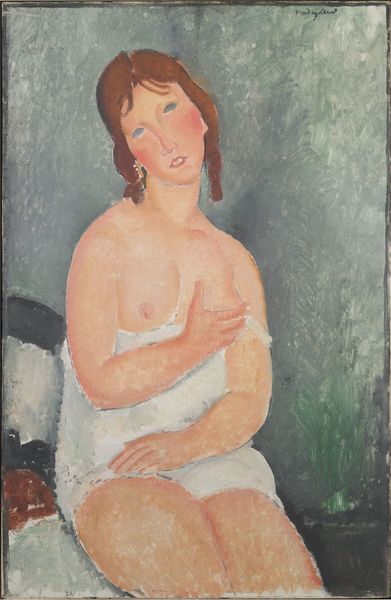
Titel: Junge Frau in Hemd
Künstler: Amedeo Modigliani
Standort: Wien
Institution: Albertina, Wien
Schlagwörter: akt, blau, gemälde, hand, haut, kopf, nackt, weiß, grün, sitzen, braun, brust, busen, finger, frau, frisur, grau, mund, nase, ohrring, raum, stuhl, zeichnung, blick, rot, tuch, malerei, hemd, wand, augen, gesicht, inkarnat, bild, möbel, portrait, porträt, signatur, öl, haare, halbfigur, sitzend, pflanze, blaue augen, brünett, en face, frontal, lippen, scheitel, schräg, schön, beine, hellblau, brüste, wangen, sitz, backen, modern, sitzende, handtuch, melancholisch, bett, brustwarze, oberschenkel, schenkel, kniestück, blind, bedeckt, zähne, sinnlich, schüchtern, berührung, neigung, segantini, unterwäsche, mondrian, träumend, modigliani, von vorne, zopfe, hamfigur, halbbedeckt, beschämend, modiglioani